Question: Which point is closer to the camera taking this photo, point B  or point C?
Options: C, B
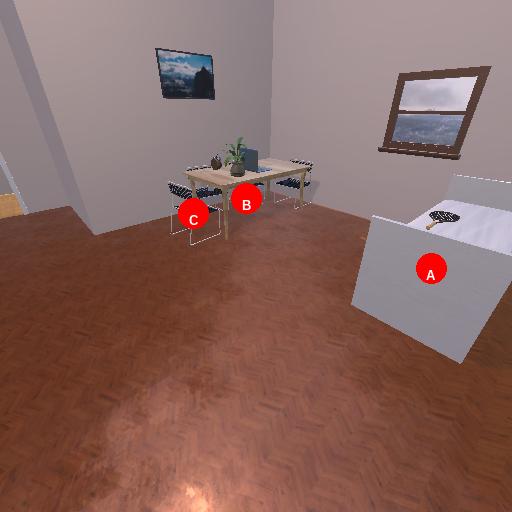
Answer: C